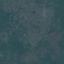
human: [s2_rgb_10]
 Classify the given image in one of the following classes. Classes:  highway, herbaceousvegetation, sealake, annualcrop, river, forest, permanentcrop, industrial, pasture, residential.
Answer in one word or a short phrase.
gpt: HerbaceousVegetation